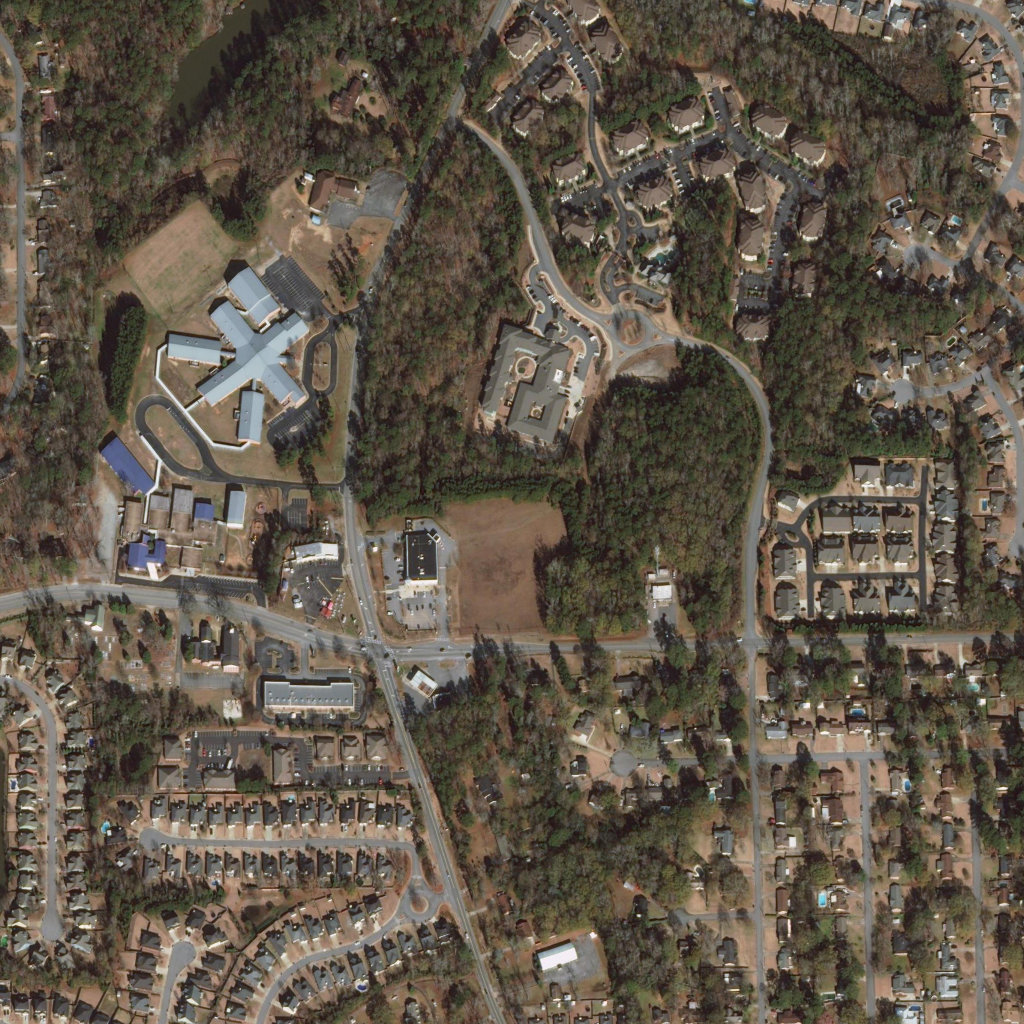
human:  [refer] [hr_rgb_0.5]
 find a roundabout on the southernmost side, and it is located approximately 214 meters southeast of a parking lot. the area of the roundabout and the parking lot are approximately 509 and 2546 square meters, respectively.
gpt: <box>[[39, 86, 42, 90, 0]]</box>

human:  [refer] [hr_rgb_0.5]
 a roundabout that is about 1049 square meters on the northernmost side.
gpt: <box>[[59, 29, 63, 34, 0]]</box>